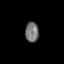
Tissue: skin
Cell type: Epithelial cells
Senescence score: 0.1974
Nuclear area (px): 264
Mean DAPI intensity: 115.705